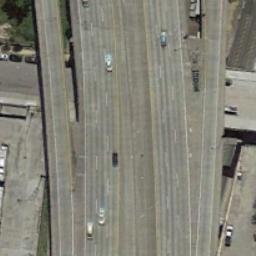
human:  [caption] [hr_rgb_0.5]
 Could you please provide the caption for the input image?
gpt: There are many buildings on both sides of the freeway and there are many cars on the freeway .

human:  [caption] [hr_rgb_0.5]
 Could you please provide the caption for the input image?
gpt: There are some cars on the freeway .

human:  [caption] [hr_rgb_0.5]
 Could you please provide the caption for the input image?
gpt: Some freeways have some moving cars and forms an overpass on another road .

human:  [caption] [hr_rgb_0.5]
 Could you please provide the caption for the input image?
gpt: There are fewer cars on the left highway than on the right .

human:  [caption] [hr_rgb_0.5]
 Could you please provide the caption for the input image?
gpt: The freeway on the bridge with several cars .